Question: I would like to generate JSON data based on the following input fields:
name
uRL
where the JSON data output would look something like this:
'''
{
"items": [
{
"url": "content/San-Francisco/berkeleyCampanile.jpg",
"name": "Image 1 name"
},
{
"url": "content/San-Francisco/castro.jpg",
"name": "Image 2 name"
},
{
"url": "content/San-Francisco/Tenderloin.jpg",
"name": "Image 3 name"
}
]
}
'''
How it works right now is that theres two input field, name and url, and users can add another set of name and url inputs by clicking on the add button as shown on the picture

What I want is that when the user hits on generate it output based on all of the input filled the json data as shown on the format above.
Below is the code:
'''
<head>
<link href="css/style.css" rel="stylesheet">
<script src="//code.jquery.com/jquery-1.11.2.min.js"></script>
<script src="//code.jquery.com/jquery-migrate-1.2.1.min.js"></script>
</head>
<body>
<fieldset id="buildyourform">
<legend>test</legend>
</fieldset>
<input type="button" value="Add a field" class="add" id="add" />
<input type="button" value="Generate" class="add" id="preview" />&nbsp;
<script>
$(document).ready(function() {
$("#add").click(function() {
var intId = $("#buildyourform div").length + 1;
var fieldWrapper = $("<div class="fieldwrapper" id="field" + intId + ""/>");
var name = $("<input type="text" "id="name"placeholder="Name of Neighborhood"class="fieldname" />");
var url = $("<input type="text"id="url"placeholder="Paste here the URL of the Image"class="fieldname" />");
var removeButton = $("<input type="button"class="remove" value="Remove" />");
removeButton.click(function() {
$(this).parent().remove();
});
fieldWrapper.append(name);
fieldWrapper.append(url);
fieldWrapper.append(removeButton);
$("#buildyourform").append(fieldWrapper);
});
});
</script>
</body>
</html>
'''
Any help will be greatly appreciated
Update:
'''
<html>
<head>
<link href="css/style.css" rel="stylesheet">
<script src="//code.jquery.com/jquery-1.11.2.min.js"></script>
<script src="//code.jquery.com/jquery-migrate-1.2.1.min.js"></script>
</head>
<body>
<form id="myform">
<fieldset id="jsonBuilder">
<legend id="legendHead">Neighboorhood Creation</legend>
</fieldset>
<input type="button" value="Add a field" class="add" id="add" />
<input type="submit" value="generate" class="add">
</form>
<script>
function showValues() {
var frm = $('#myform');
var data = JSON.stringify(frm.serializeArray());
}
</script>
<script>
$(document).ready(function() {
$("#add").click(function() {
var intId = $("#buildyourform div").length + 1;
var fieldWrapper = $("<div class="fieldwrapper" id="field" + intId + ""/>");
var name = $("<input type="text" "id="name"placeholder="Name of Neighborhood"class="fieldname" />");
var url = $("<input type="text"id="url"placeholder="Paste here the URL of the Image"class="fieldname" />");
var removeButton = $("<input type="button"class="remove" value="Remove" />");
removeButton.click(function() {
$(this).parent().remove();
});
fieldWrapper.append(name);
fieldWrapper.append(url);
fieldWrapper.append(removeButton);
$("#jsonBuilder").append(fieldWrapper);
});
});
</script>
</body>
</html>
'''
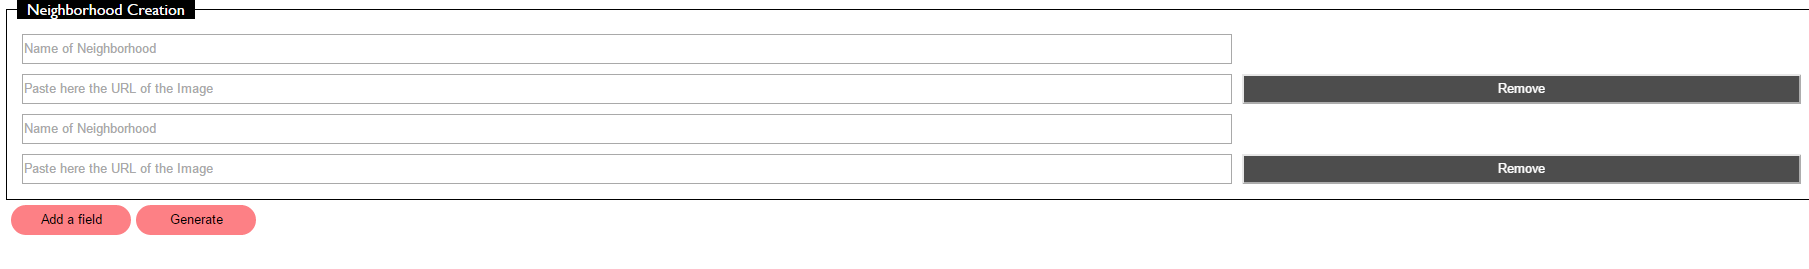
Answer: A suggestion:
1. same ids are getting repeated so i changed it to class.
All you need is this:
'''
$('#preview').click(function(){
var o = {"items":[]}; // create an object with key items to hold array
$('.fieldwrapper').each(function(){ // loop in to the input's wrapper
var obj = {
url : $(this).find('.url').val(), // place the url in a new object
name : $(this).find('.name').val() // place the name in a new object
};
o.items.push(obj); // push in the "o" object created
});
$('#console').text(JSON.stringify(o)); // strigify to show
});
'''
'''
$(document).ready(function() {
$("#add").click(function() {
var intId = $("#buildyourform div").length + 1;
var fieldWrapper = $("<div class="fieldwrapper" id="field" + intId + ""/>");
var name = $("<input type="text" " placeholder="Name of Neighborhood"class="name fieldname" />");
var url = $("<input type="text" placeholder="Paste here the URL of the Image"class="url fieldname" />");
var removeButton = $("<input type="button"class="remove" value="Remove" />");
removeButton.click(function() {
$(this).parent().remove();
});
fieldWrapper.append(name);
fieldWrapper.append(url);
fieldWrapper.append(removeButton);
$("#buildyourform").append(fieldWrapper);
});
$('#preview').click(function(){
var o = {"items":[]}; // create an object with key items to hold array
$('.fieldwrapper').each(function(){ // loop in to the input's wrapper
var obj = {
url : $(this).find('.url').val(), // place the url in a new object
name : $(this).find('.name').val() // place the name in a new object
};
o.items.push(obj); // push in the "o" object created
});
$('#console').text(JSON.stringify(o)); // strigify to show
});
});
'''
'''
#console {
background: #c5c5c5;
height: 50px;
}
'''
'''
<script src="https://ajax.googleapis.com/ajax/libs/jquery/2.1.1/jquery.min.js"></script>
<fieldset id="buildyourform">
<legend>test</legend>
</fieldset>
<input type="button" value="Add a field" class="add" id="add" />
<input type="button" value="Generate" class="add" id="preview" />&nbsp;
<div id='console'></div>
'''